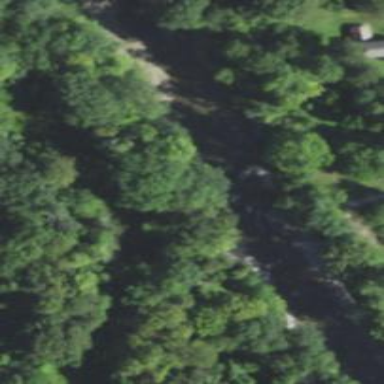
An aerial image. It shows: Beautiful waterfall.